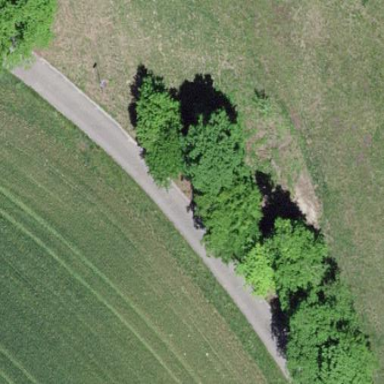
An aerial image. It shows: Forest area.